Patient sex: F
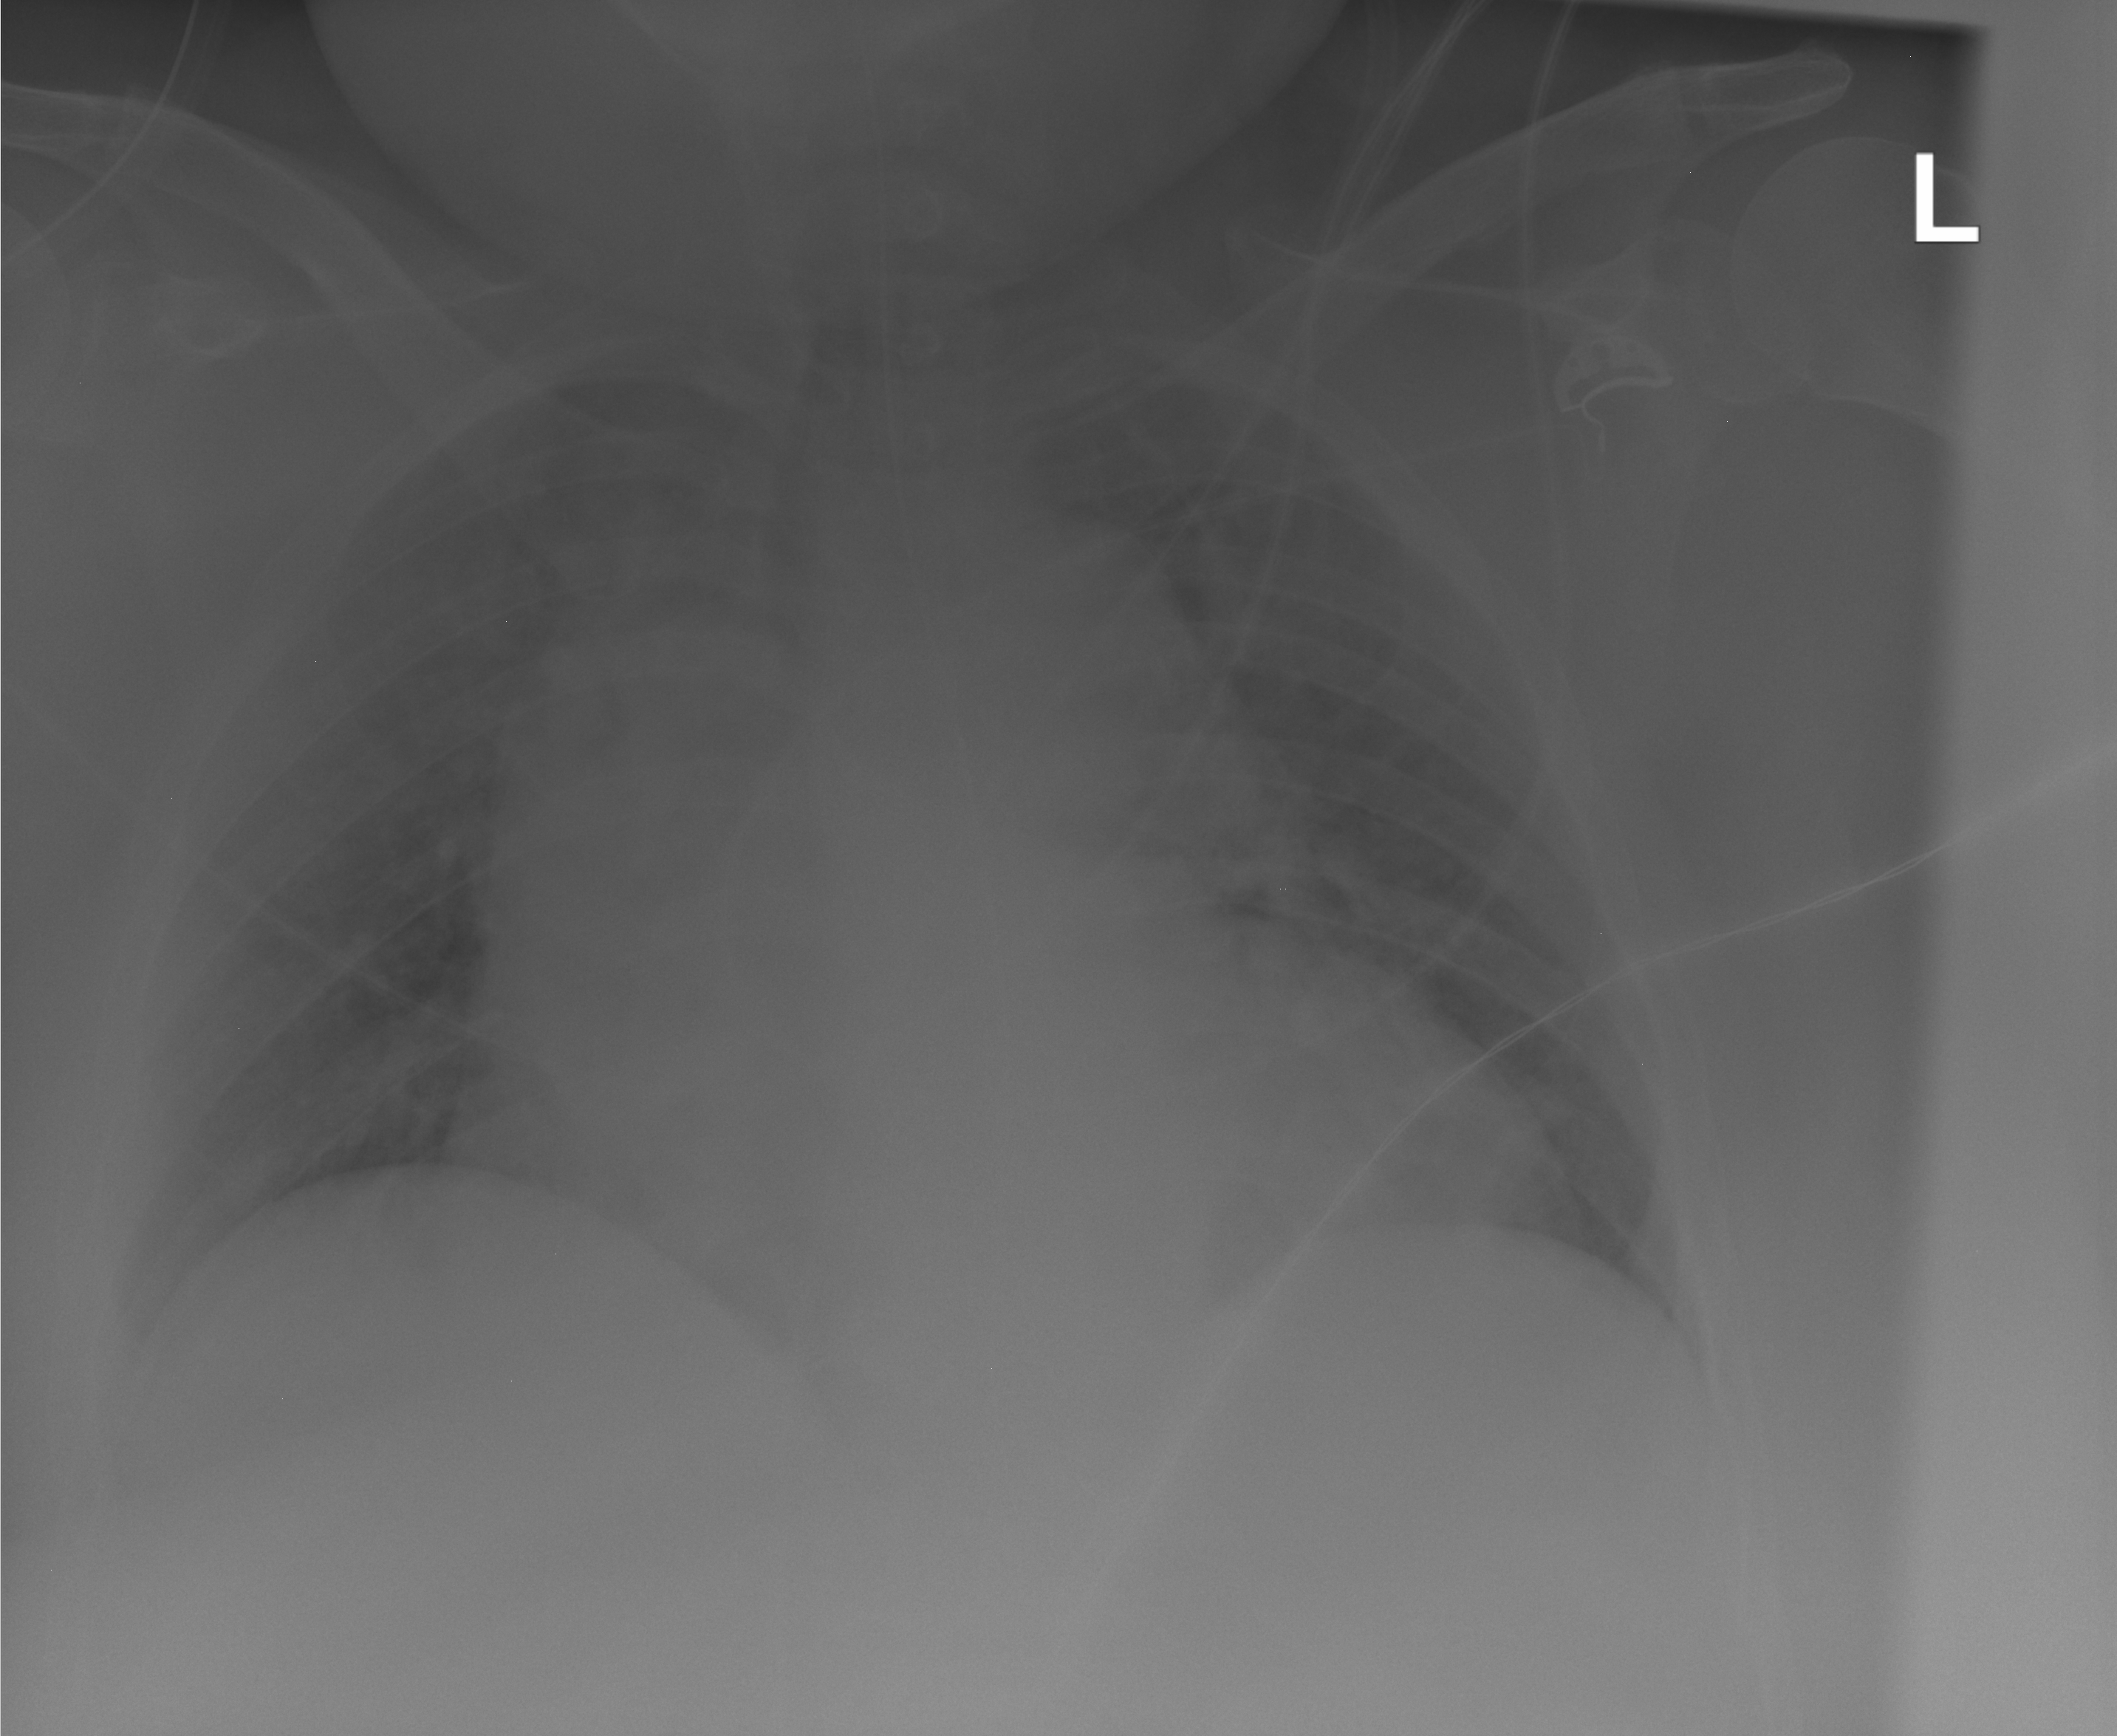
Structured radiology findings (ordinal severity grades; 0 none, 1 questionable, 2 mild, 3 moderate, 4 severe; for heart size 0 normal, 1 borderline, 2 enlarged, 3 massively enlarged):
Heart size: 2
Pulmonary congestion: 2
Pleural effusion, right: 1
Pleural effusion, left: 0
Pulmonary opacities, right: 0
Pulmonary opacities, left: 0
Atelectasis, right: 0
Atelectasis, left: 0